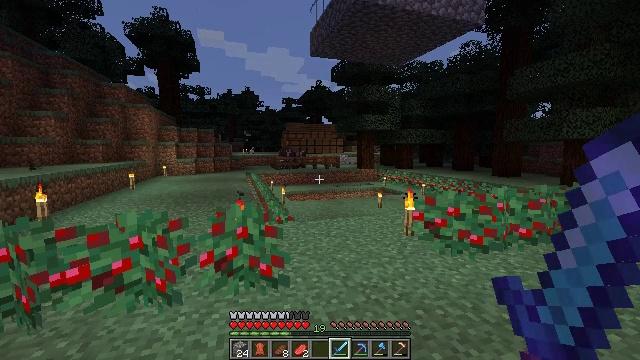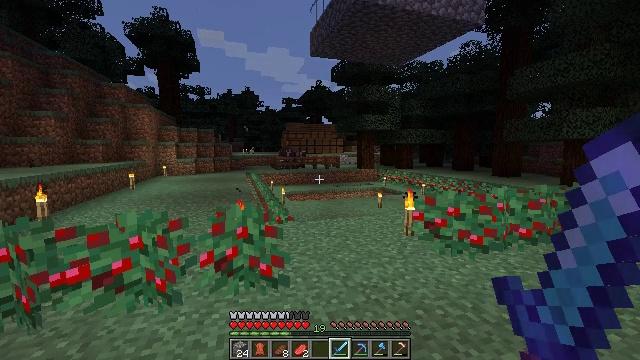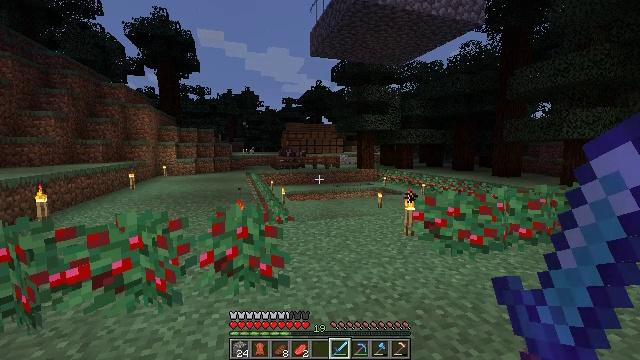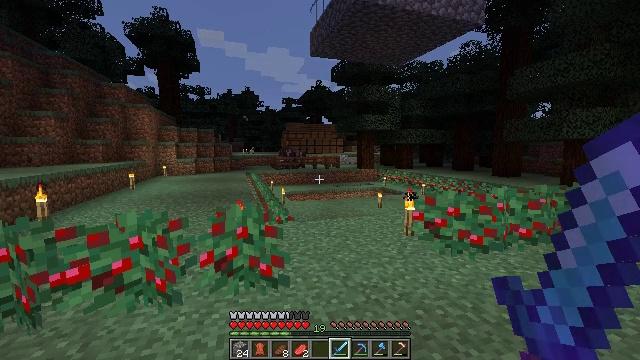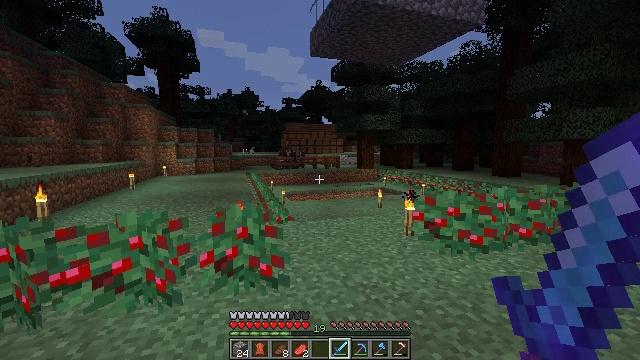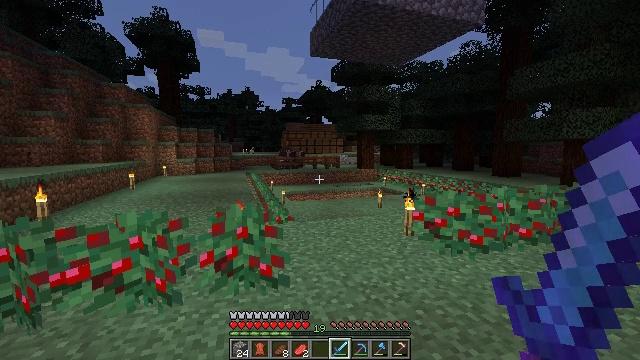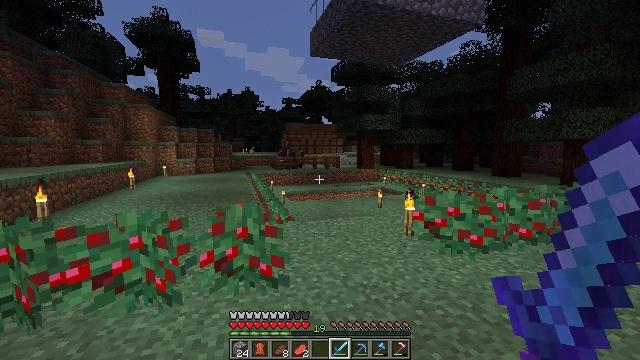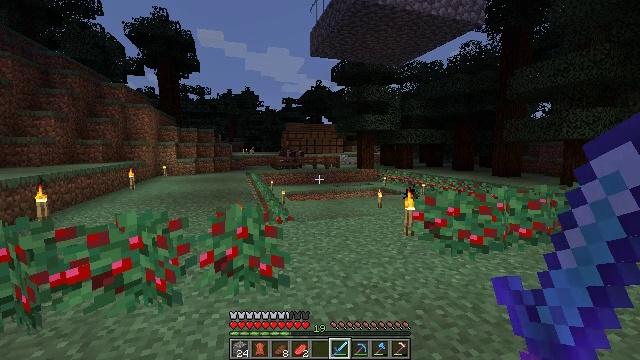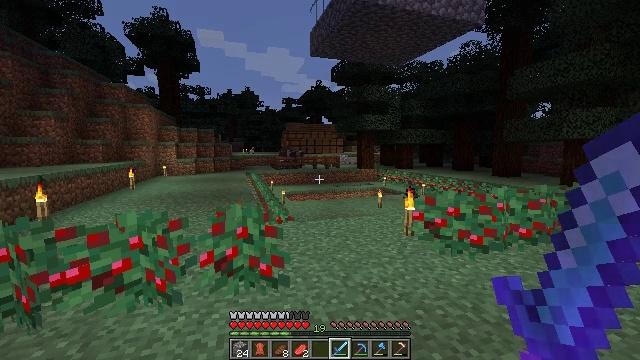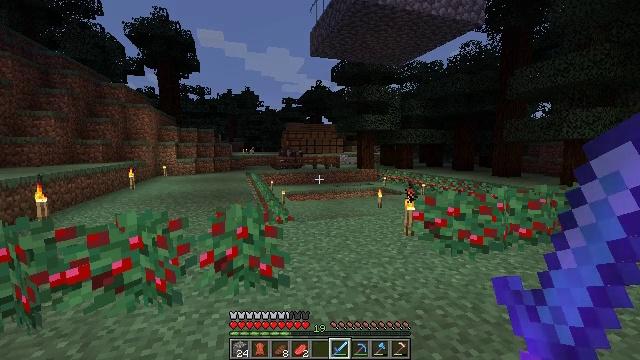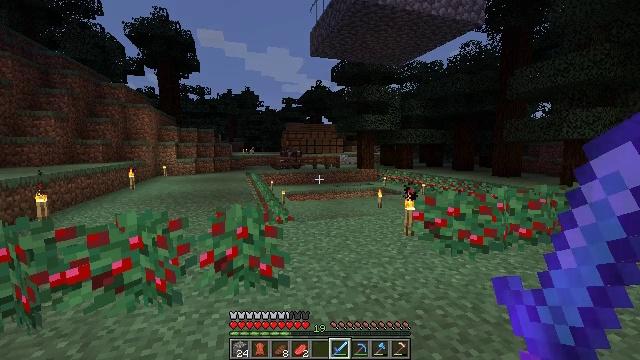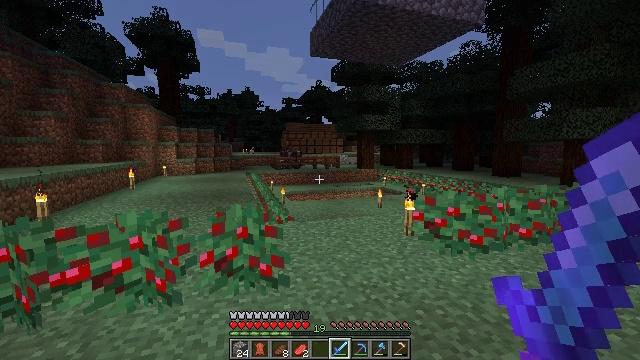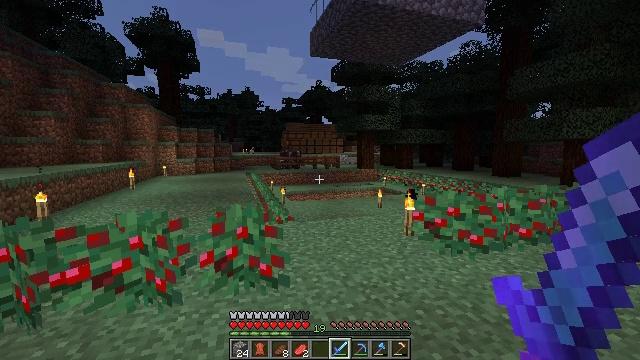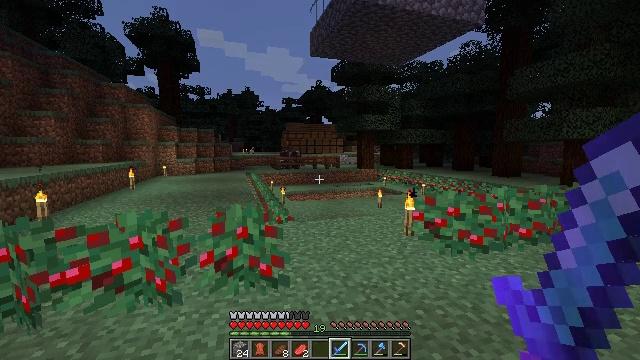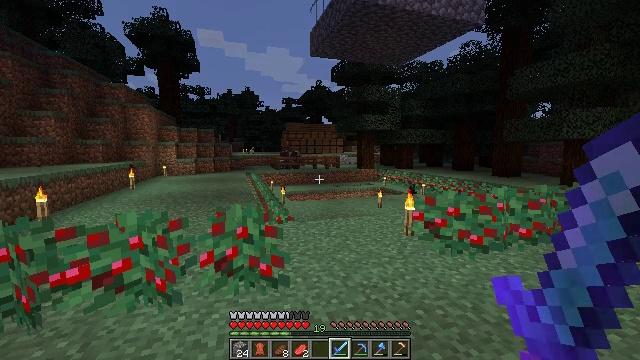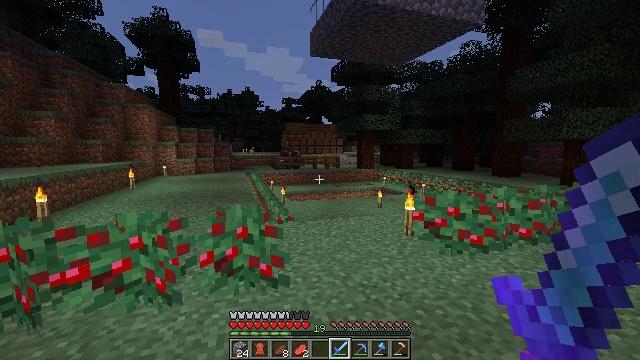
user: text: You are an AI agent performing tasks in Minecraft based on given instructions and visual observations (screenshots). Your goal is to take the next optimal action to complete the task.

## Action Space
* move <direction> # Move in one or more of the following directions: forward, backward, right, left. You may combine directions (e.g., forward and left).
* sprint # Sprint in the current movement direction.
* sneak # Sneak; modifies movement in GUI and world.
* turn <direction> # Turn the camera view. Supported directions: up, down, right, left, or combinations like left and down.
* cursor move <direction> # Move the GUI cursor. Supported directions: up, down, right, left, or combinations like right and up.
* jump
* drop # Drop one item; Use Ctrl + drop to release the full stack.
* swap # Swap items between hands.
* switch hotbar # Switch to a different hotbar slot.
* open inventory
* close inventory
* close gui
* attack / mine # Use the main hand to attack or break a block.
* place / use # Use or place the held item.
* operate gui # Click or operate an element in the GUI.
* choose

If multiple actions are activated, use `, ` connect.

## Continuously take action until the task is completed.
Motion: motion action
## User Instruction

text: Destroy the wheat to collect it.
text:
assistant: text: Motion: no_op
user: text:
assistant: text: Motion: no_op
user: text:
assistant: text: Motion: no_op
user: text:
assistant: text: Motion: no_op
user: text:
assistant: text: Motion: no_op
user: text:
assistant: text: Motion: no_op
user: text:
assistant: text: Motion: no_op
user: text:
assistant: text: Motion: no_op
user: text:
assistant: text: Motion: no_op
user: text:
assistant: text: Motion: no_op
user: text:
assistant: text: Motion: no_op
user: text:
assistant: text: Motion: no_op
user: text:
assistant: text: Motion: no_op
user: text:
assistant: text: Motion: no_op
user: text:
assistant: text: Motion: no_op
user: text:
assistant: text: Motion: no_op
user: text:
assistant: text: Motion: no_op
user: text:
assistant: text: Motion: no_op
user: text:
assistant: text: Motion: no_op
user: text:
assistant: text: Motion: no_op
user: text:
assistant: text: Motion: no_op
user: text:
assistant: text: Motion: no_op
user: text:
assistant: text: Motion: no_op
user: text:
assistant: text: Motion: no_op
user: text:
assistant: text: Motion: no_op
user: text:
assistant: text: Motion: no_op
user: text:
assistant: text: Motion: no_op
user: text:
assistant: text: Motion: no_op
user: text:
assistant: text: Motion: no_op
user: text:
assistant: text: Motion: no_op